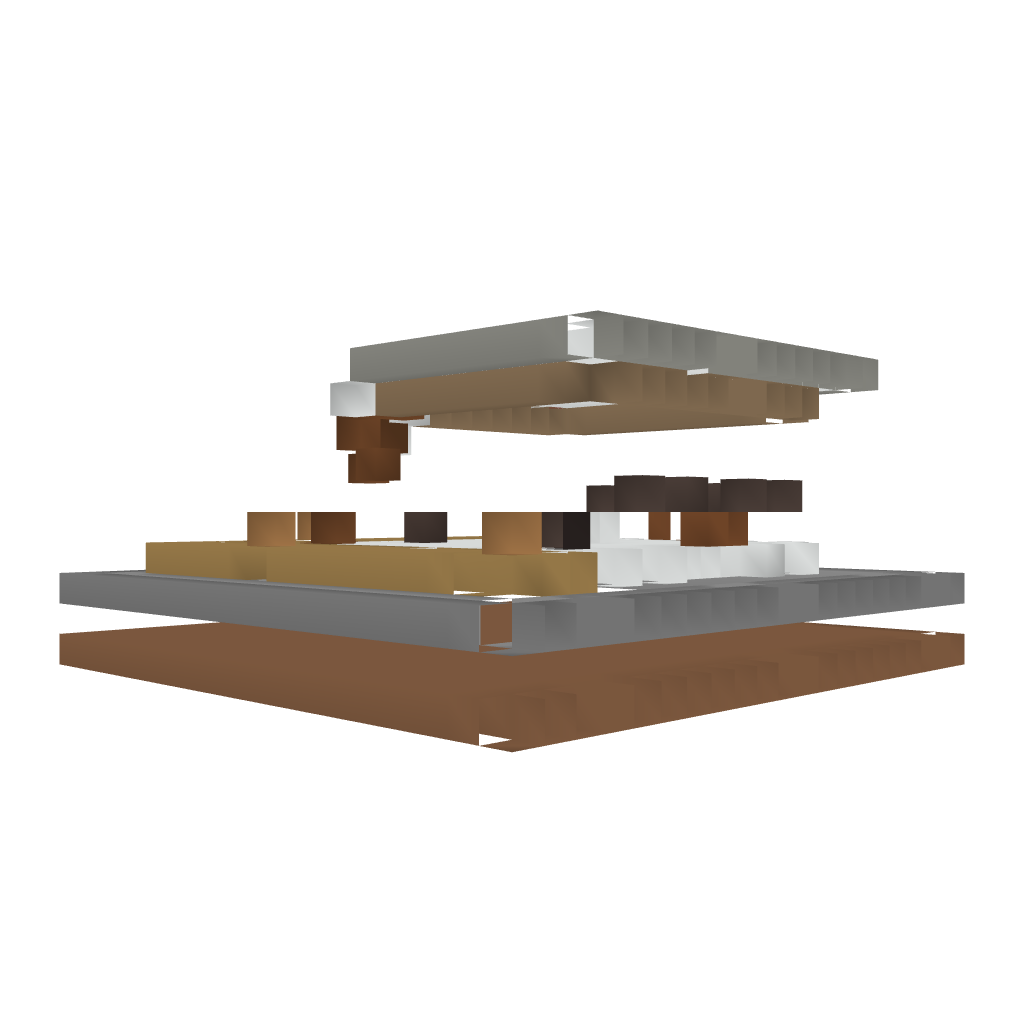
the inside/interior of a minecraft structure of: Cake Shop